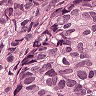
Metastatic tissue present: yes